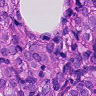
Metastatic tissue present: yes